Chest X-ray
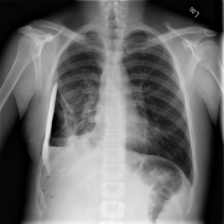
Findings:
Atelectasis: positive
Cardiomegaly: negative
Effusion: negative
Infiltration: positive
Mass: negative
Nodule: negative
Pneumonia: negative
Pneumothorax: negative
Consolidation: negative
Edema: negative
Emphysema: negative
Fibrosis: negative
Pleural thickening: negative
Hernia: negative